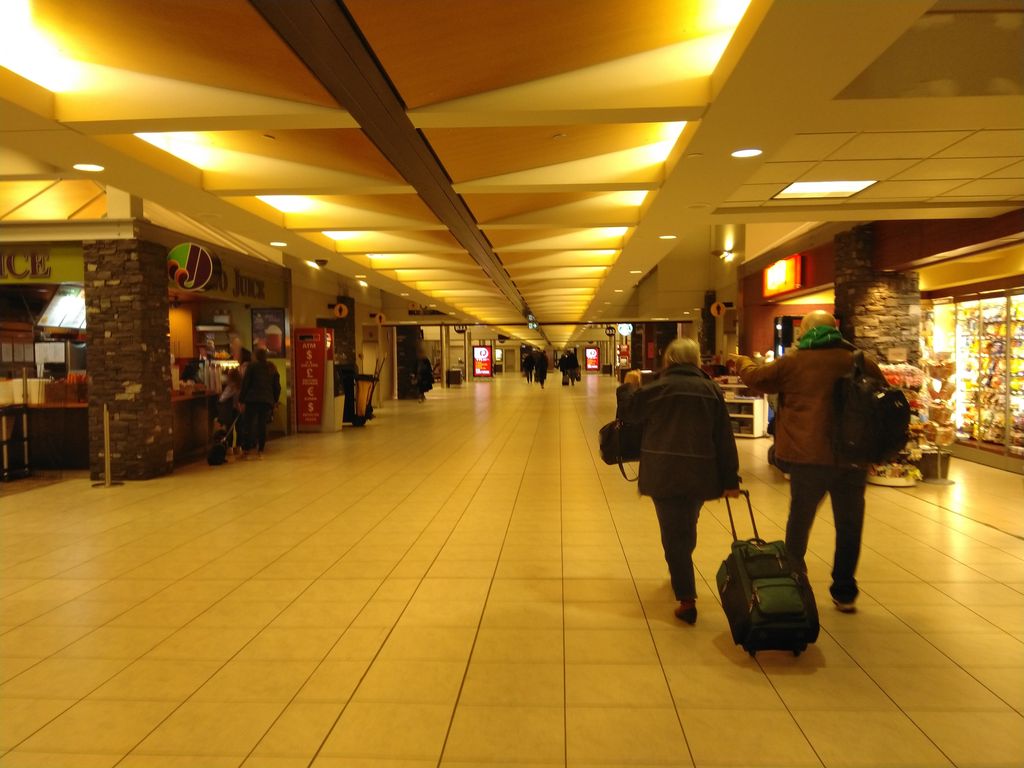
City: calgary